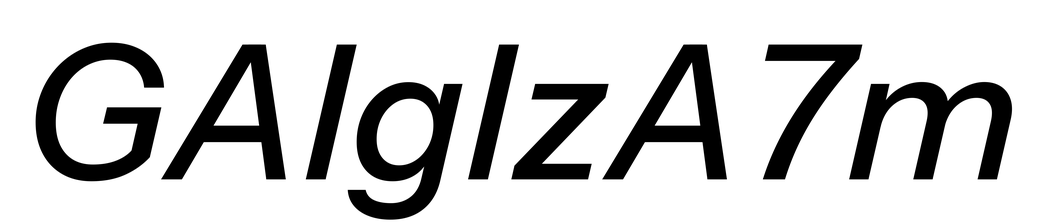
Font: InstrumentSans-Italic_Medium_Italic